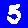
Digit: 5